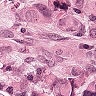
Metastatic tissue present: yes